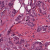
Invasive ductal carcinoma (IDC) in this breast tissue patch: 1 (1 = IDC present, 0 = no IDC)